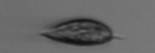
Label: Prorocentrum_triestinum